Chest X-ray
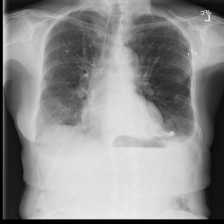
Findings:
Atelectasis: negative
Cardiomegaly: negative
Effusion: positive
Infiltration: negative
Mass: negative
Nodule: negative
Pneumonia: negative
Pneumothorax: negative
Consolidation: negative
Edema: negative
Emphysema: negative
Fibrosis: negative
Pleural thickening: positive
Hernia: positive